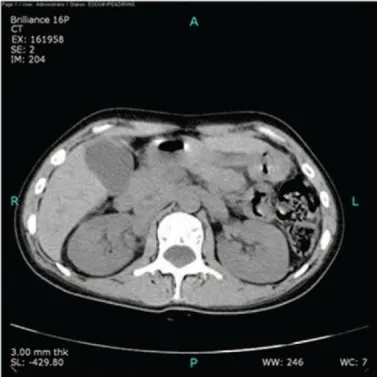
Postoperative CT scan. (C) Abdominal CT scan of the bilateral kidney was normal.
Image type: radiology (ct)